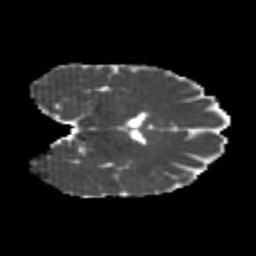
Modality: MD
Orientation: coronal
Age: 23
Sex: female
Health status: healthy
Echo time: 0.074 s